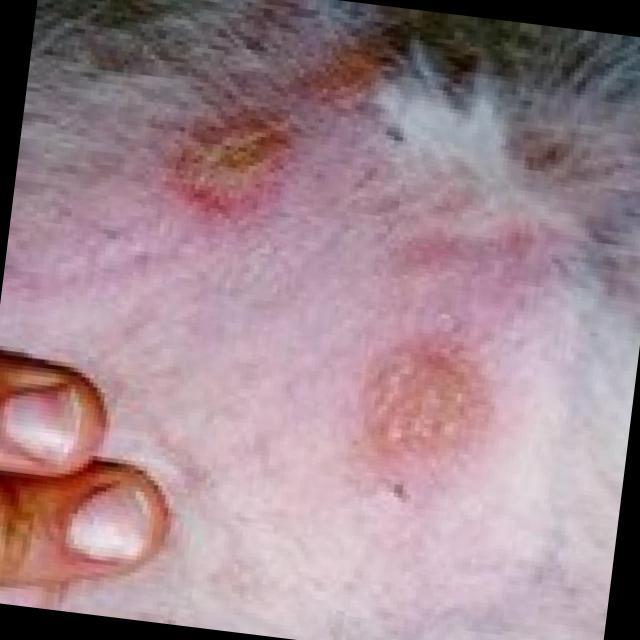
Canine ringworm (Dermatophytosis) — fungal infection caused by Microsporum or Trichophyton. Presents with circular alopecia, scaling, crusting, and broken hairs.